Question: excuse me, I am just starting learning android developing.
I have installed android studio 3.2, and create a new project. nothing edit, and got this.

I have googled a lot, and have tried:
1. unchecked settings-->gradle-->offline work
2. checked to enable embedded maven repository
3. added maven { url 'http://repo1.maven.org/maven2' }
4. update AS to newest 3.2.1
It still not works..
build.gradle
'''
buildscript {
repositories {
//maven { url 'http://repo1.maven.org/maven2' }
google()
jcenter()
}
dependencies {
classpath 'com.android.tools.build:gradle:3.2.1'
// NOTE: Do not place your application dependencies here; they belong
// in the individual module build.gradle files
}
}
allprojects {
repositories {
google()
jcenter()
}
}
task clean(type: Delete) {
delete rootProject.buildDir
}
'''
app/build.gradle
'''
apply plugin: 'com.android.application'
android {
compileSdkVersion 28
buildToolsVersion "28.0.3"
defaultConfig {
applicationId "com.my.testapp.activitylifecycletest"
minSdkVersion 21
targetSdkVersion 28
versionCode 1
versionName "1.0"
testInstrumentationRunner "android.support.test.runner.AndroidJUnitRunner"
}
buildTypes {
release {
minifyEnabled false
proguardFiles getDefaultProguardFile('proguard-android.txt'), 'proguard-rules.pro'
}
}
}
dependencies {
implementation fileTree(dir: 'libs', include: ['*.jar'])
implementation 'com.android.support:appcompat-v7:28.0.0'
implementation 'com.android.support.constraint:constraint-layout:1.1.3'
testImplementation 'junit:junit:4.12'
androidTestImplementation 'com.android.support.test🏃1.0.2'
androidTestImplementation 'com.android.support.test.espresso:espresso-core:3.0.2'
}
'''
Very Thanks!
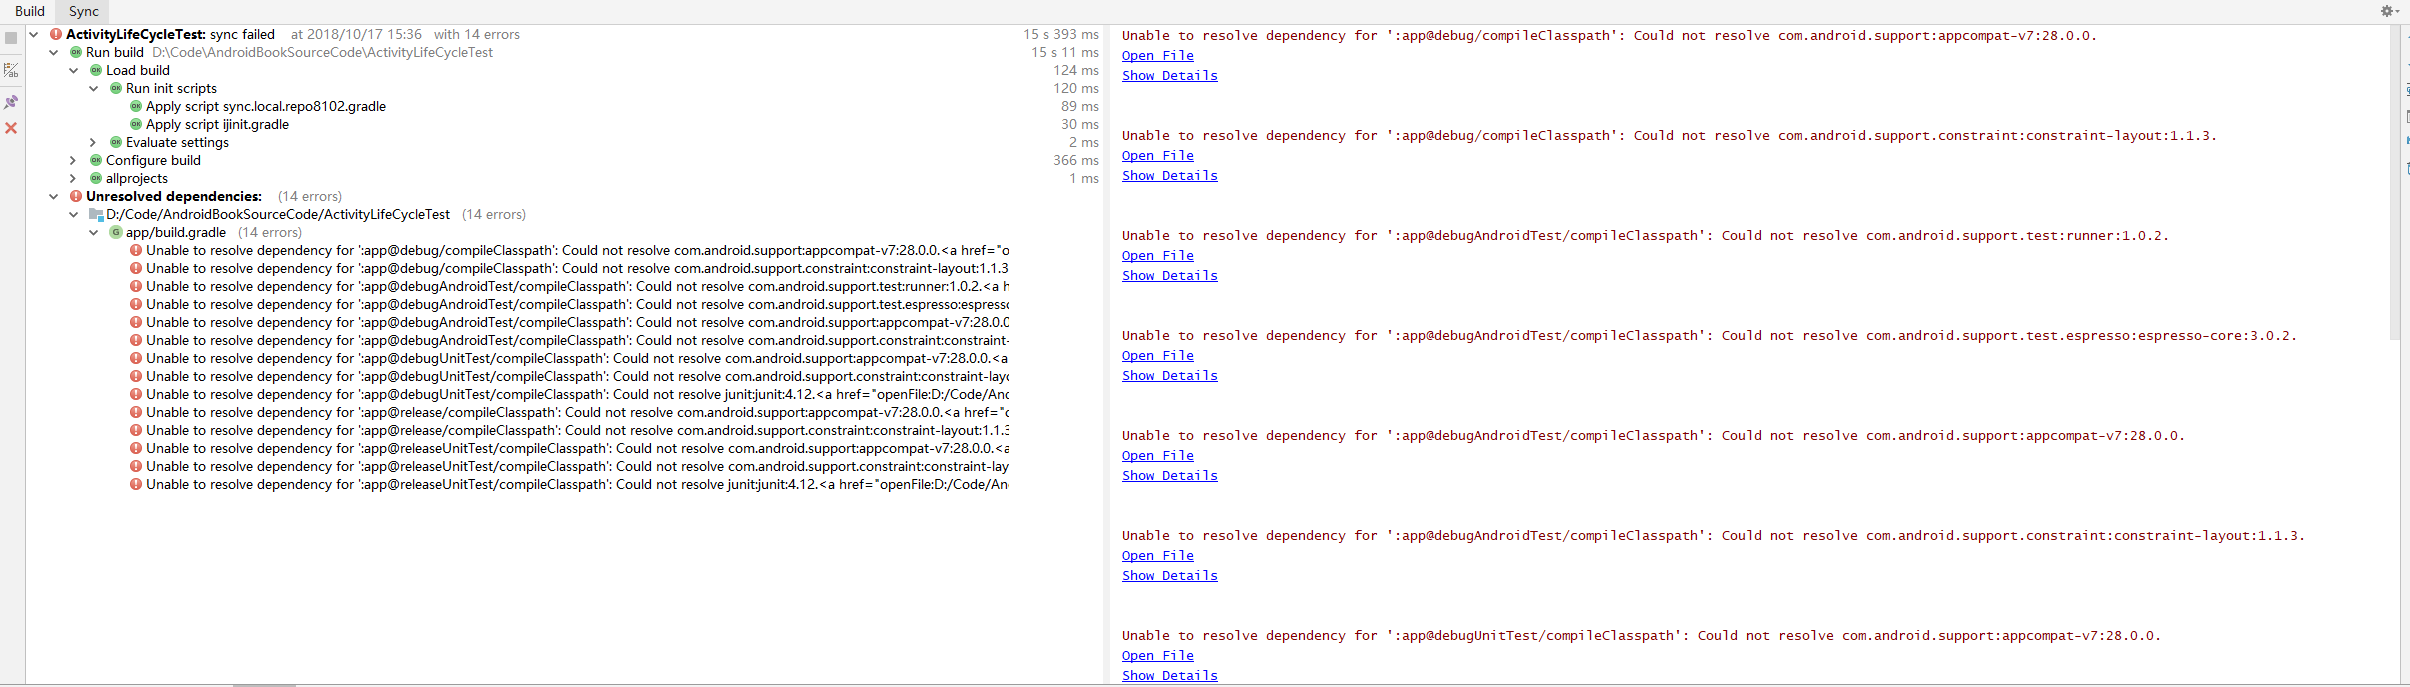
Answer: Same case,you can check your proxy settings.
In your gradle/gradle-wrapper.properties file add proxy settings as follow
'''
systemProp.http.proxyHost=127.0.0.1
systemProp.http.proxyPort=1080
'''